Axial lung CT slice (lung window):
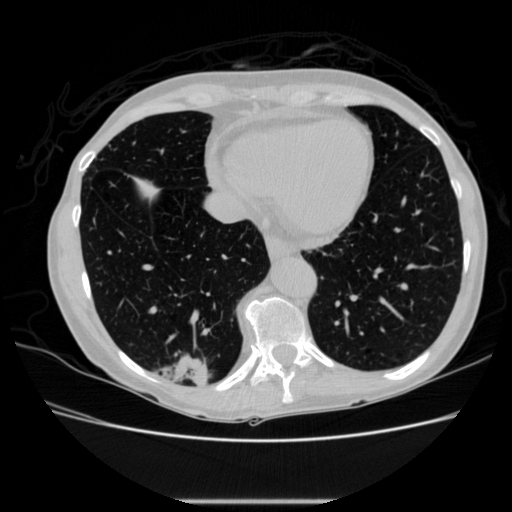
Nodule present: no